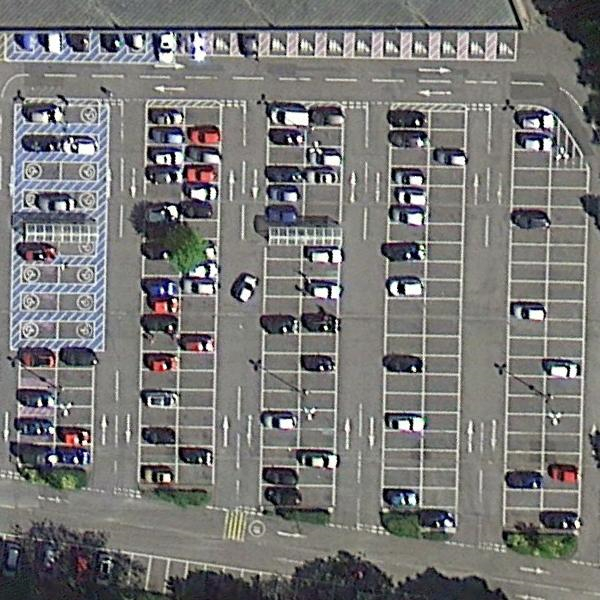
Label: Parking